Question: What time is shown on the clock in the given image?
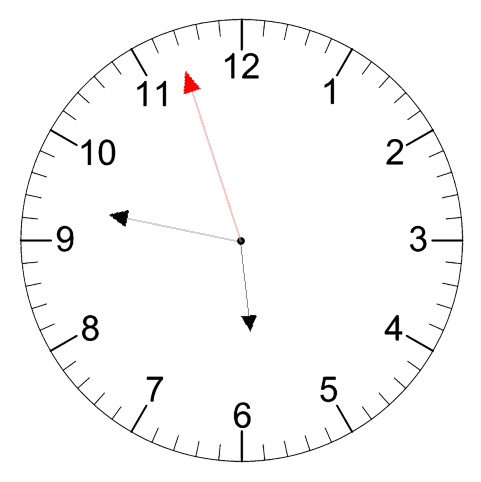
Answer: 05:46:57